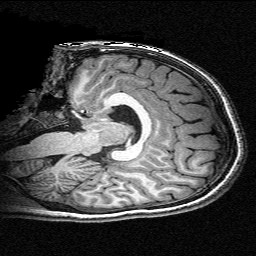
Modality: T1w
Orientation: sagittal
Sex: male
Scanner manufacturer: siemens
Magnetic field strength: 3 T
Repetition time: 2.3 s
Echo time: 0.00336 s